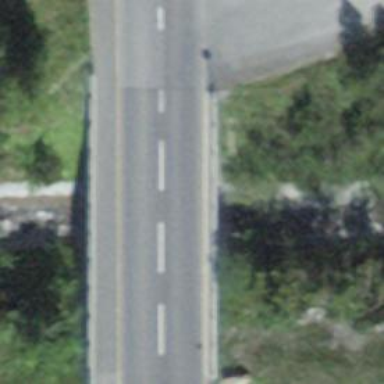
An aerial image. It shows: Secondary road crossing bridge with asphalt surface.